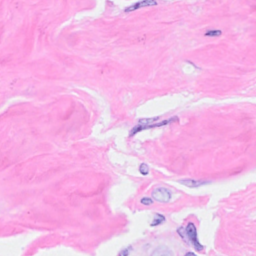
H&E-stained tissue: Breast